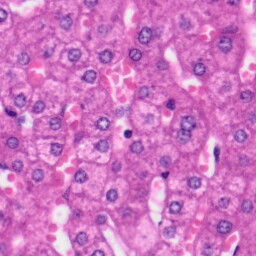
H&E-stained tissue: Liver